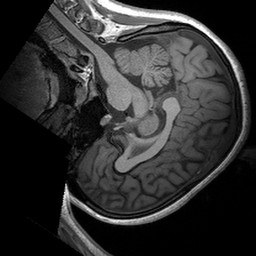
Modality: T1w
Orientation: sagittal
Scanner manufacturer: siemens
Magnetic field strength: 3 T
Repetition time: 2.53 s
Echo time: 0.00288 s